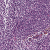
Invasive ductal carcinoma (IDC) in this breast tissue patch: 1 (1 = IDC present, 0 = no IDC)